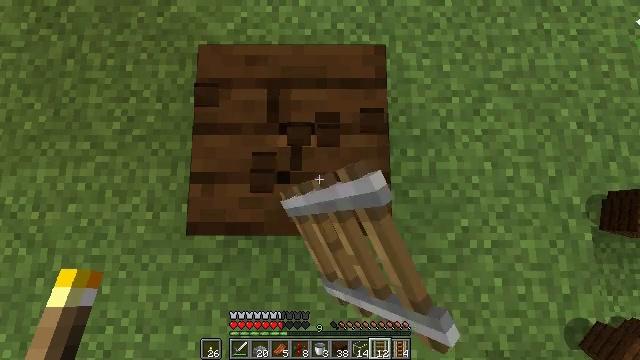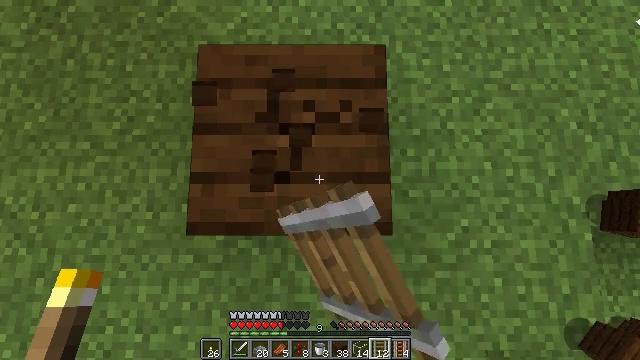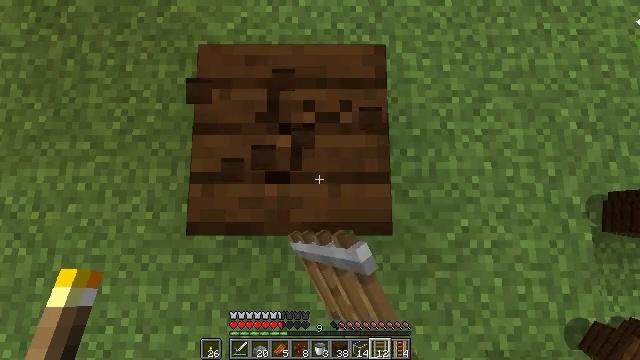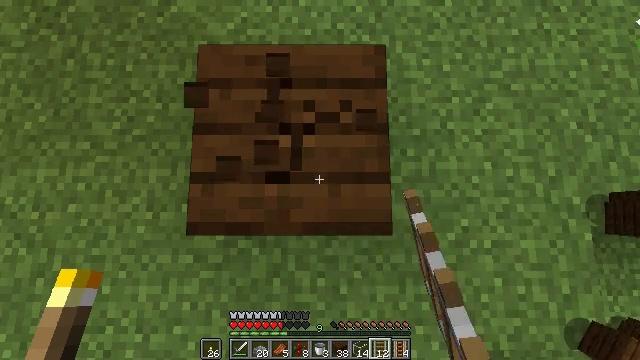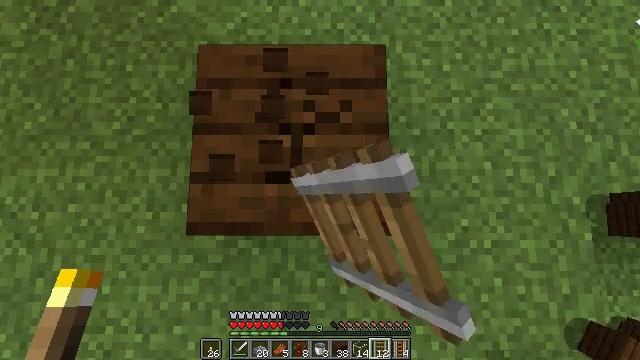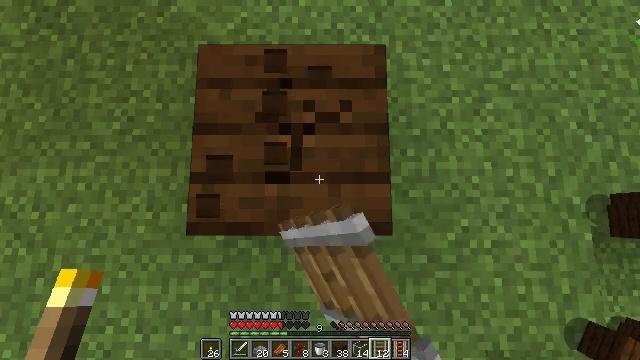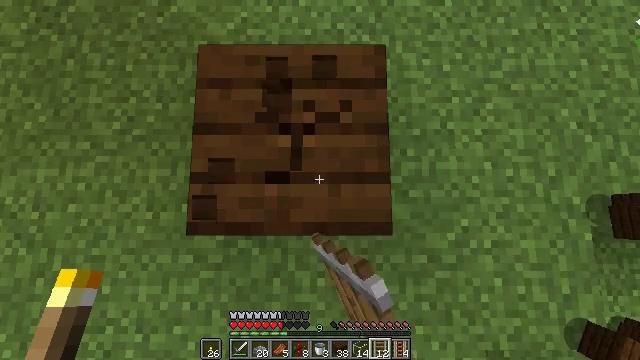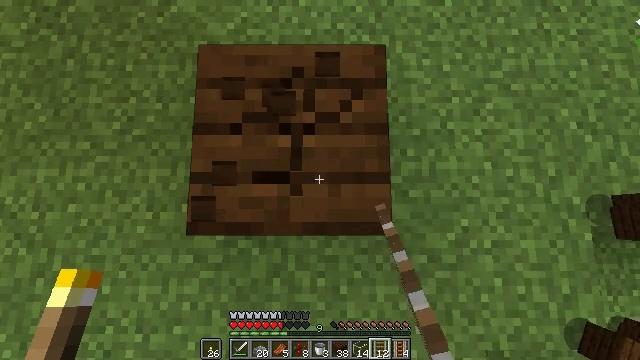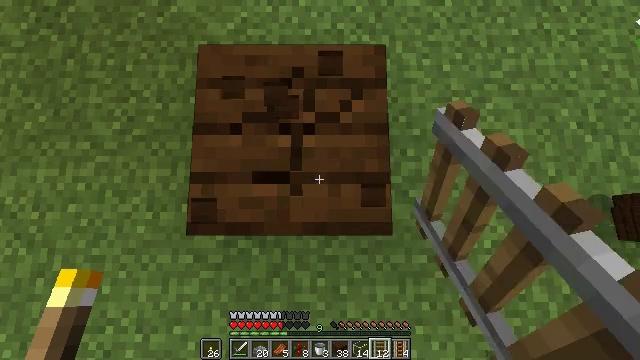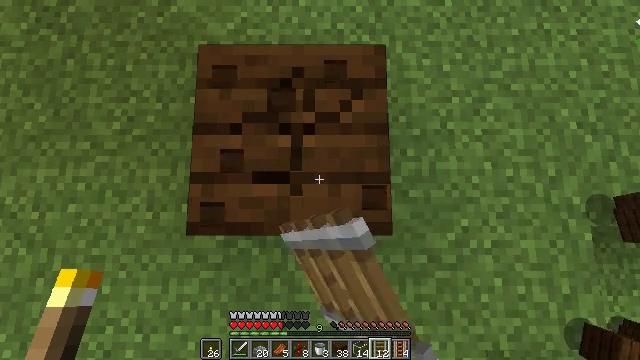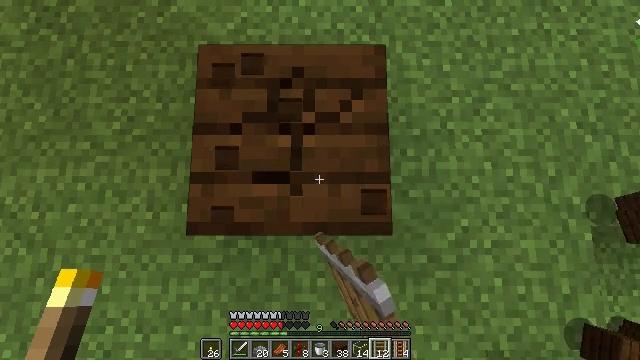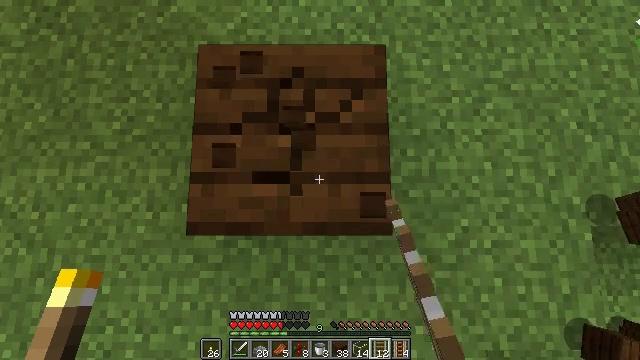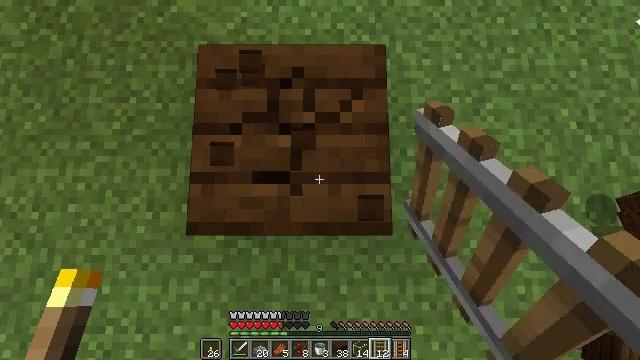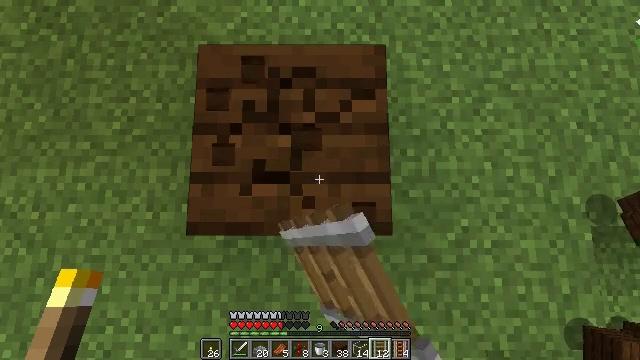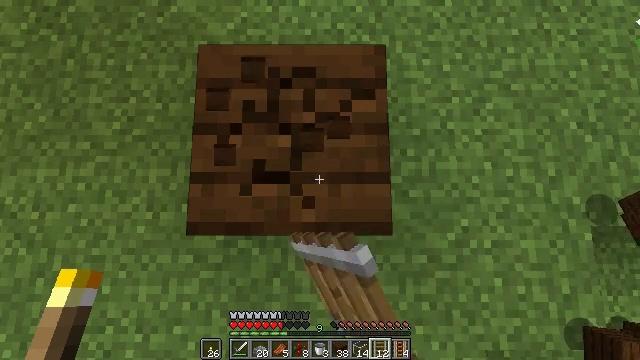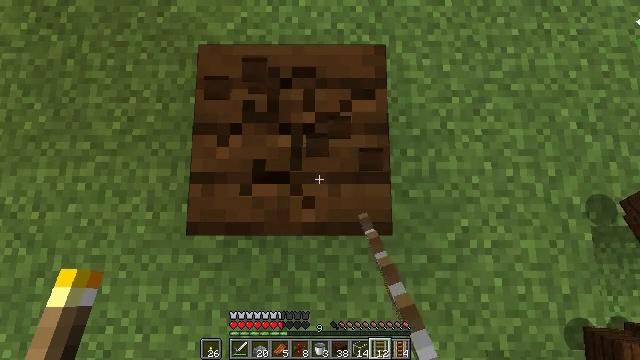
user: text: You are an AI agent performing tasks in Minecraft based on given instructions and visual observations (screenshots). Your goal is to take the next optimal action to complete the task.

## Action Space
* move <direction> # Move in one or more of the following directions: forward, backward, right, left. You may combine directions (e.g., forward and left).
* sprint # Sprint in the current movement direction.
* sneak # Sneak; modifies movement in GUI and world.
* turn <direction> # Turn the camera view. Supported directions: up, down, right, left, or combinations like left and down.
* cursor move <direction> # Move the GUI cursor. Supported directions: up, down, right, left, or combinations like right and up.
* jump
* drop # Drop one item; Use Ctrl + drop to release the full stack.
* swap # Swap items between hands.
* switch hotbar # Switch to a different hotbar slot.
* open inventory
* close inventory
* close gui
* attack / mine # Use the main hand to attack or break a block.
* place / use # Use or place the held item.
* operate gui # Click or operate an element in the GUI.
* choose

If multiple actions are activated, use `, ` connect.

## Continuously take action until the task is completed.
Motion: motion action
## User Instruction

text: Retrieve dark oak planks for building.
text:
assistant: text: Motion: sneak, attack / mine
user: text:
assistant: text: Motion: sneak, attack / mine
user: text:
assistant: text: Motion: sneak, attack / mine
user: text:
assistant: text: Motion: sneak, attack / mine
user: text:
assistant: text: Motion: sneak, attack / mine
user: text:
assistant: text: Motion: sneak, attack / mine
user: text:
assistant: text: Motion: sneak, attack / mine
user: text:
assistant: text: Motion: sneak, attack / mine
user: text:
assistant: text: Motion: sneak, attack / mine
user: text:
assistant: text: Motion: sneak, attack / mine
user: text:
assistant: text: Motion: sneak, attack / mine
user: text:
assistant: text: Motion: sneak, attack / mine
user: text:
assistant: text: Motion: sneak, attack / mine
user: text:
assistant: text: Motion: sneak, attack / mine
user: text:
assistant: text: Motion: sneak, attack / mine
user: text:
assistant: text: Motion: sneak, attack / mine
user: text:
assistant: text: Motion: sneak, attack / mine
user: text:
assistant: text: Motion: sneak, attack / mine
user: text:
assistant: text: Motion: sneak, attack / mine
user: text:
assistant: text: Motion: sneak, attack / mine
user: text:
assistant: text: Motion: sneak, attack / mine
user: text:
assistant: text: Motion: sneak, attack / mine
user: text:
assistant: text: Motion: sneak, attack / mine
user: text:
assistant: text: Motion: sneak, attack / mine
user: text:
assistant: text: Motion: sneak, attack / mine
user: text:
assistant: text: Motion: sneak, attack / mine
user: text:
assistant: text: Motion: sneak, attack / mine
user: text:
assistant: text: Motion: sneak, attack / mine
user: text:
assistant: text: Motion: sneak, attack / mine
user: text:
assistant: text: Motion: sneak, attack / mine